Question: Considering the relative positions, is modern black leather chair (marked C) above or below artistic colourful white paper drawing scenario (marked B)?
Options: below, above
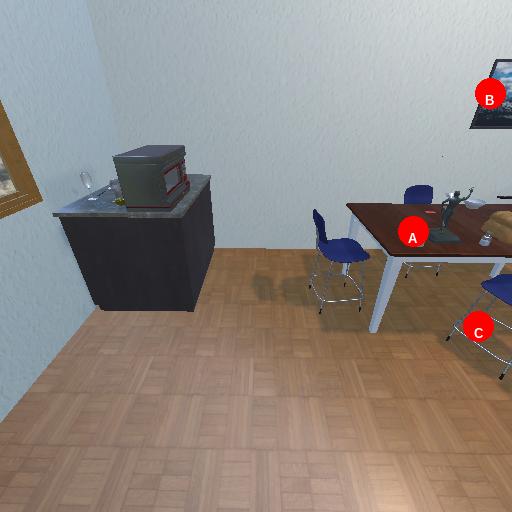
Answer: below